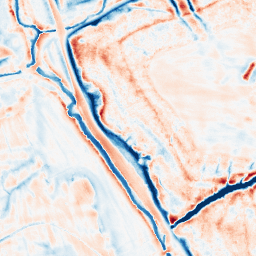
Category: edge_preserving
Decomposition family: bilateral
Decomposition parameters: d: 21
sigma_color: 50
sigma_space: 50
Upsampling method: regularized
Upsampling parameters: scale: 2
lambda_reg: 0.01
Upsampling scale: 2